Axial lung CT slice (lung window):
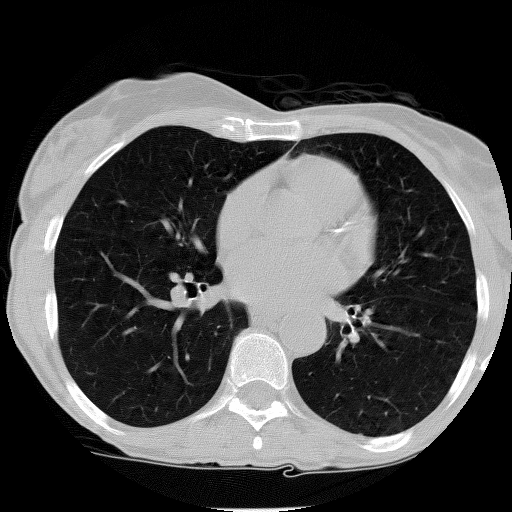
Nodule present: no